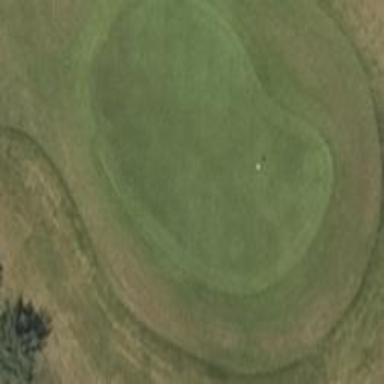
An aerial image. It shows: View of golf hole.